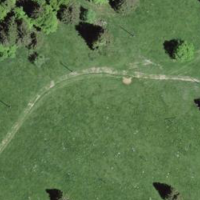
EUNIS habitat code: 41
Species observed at this site:
Lullula arborea